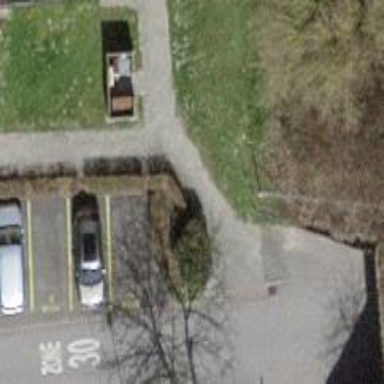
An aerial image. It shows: Hedge barrier.